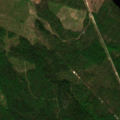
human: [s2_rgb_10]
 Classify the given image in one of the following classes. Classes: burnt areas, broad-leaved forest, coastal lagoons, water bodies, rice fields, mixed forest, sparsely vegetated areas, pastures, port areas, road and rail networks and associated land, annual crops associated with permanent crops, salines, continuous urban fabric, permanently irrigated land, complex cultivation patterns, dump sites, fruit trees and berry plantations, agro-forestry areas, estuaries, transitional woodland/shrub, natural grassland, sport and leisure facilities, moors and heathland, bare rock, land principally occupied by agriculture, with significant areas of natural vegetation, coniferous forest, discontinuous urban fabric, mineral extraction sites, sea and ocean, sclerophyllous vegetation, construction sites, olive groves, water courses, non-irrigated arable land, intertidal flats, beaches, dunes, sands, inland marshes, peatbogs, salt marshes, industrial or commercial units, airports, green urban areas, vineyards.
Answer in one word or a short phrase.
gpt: mixed forest, transitional woodland/shrub, water bodies